【题型】解答题　【知识点】平面几何　【难度】hard
已知 $\triangle ABC$ 中, $\angle ABC=2\angle C$, $BG$ 平分 $\angle ABC$, $AB=8$, $AG=\frac{16}{3}$. 点 $D$、$E$ 分别是边 $BC$、$AC$ 上的点（点 $D$ 不与点 $B$、$C$ 重合）, 且 $\angle ADE=\angle ABC$, $AD$、$BG$ 相交于点 $F$.

\vspace{5pt}
\noindent
(1) 求 $BC$ 的长;

\vspace{5pt}
\noindent
(2) 如图 1, 如果 $BF=2CE$, 求 $BF:GF$ 的值;

\vspace{5pt}
\noindent
(3) 如果 $\triangle ADE$ 是以 $AD$ 为腰的等腰三角形, 求 $BD$ 长.

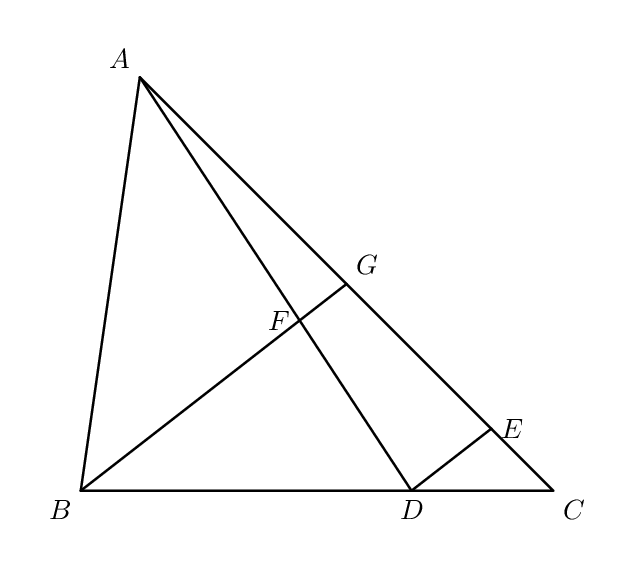
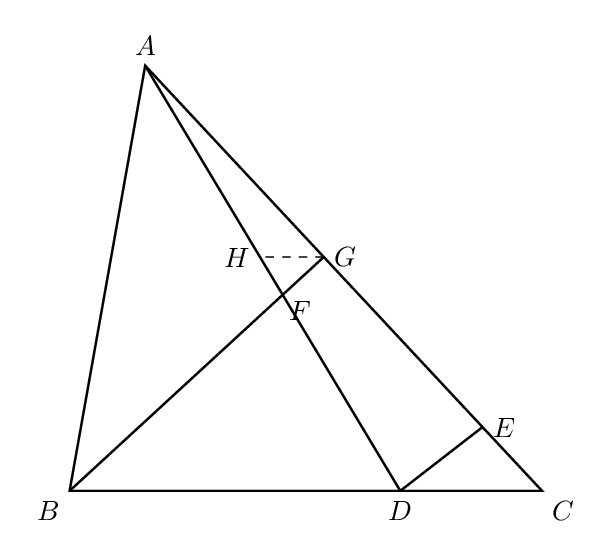
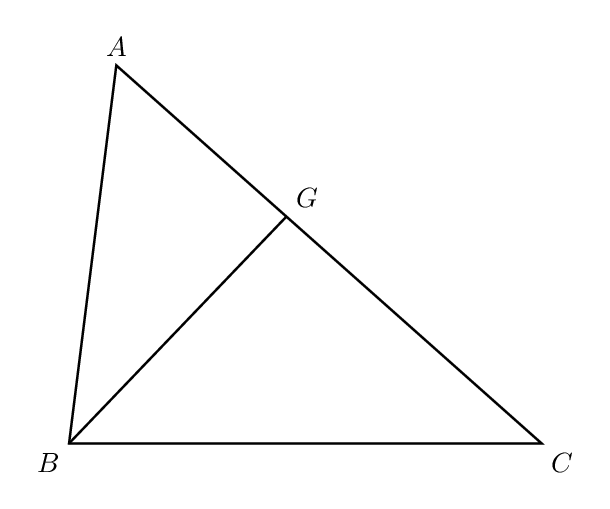
【解答】
\noindent
【分析】(1) 根据角平分线的定义以及 $\angle ABC$ 和 $\angle C$ 的关系, 可以得出 $BG=CG$, $\triangle ABG \backsim \triangle ACB$, 据此求出 $BC$ 长即可;

\vspace{5pt}
\noindent
(2) 根据 $\triangle ABF$ 与 $\triangle DCE$ 相似, 可以求出 $BD$ 和 $CD$ 的长, 过 $G$ 作 $HG \mathbin{/\!/} BC$ 交 $AD$ 于 $H$, 根据平行线分线段成比例即可求出 $BF:GF$;

\vspace{5pt}
\noindent
(3) 根据等腰三角形的性质和三角形外角的性质, 可以得出 $\triangle CDE$ 也是等腰三角形, 所以 $DE \mathbin{/\!/} BG$, 然后根据平行线分线段成比例求解即可.

\vspace{10pt}
\noindent
【解答】解: (1) $\because \angle ABC=2\angle C$, $BG$ 平分 $\angle ABC$,

\vspace{5pt}
\noindent
$\therefore \angle ABG=\angle BGC=\angle C$,

\vspace{5pt}
\noindent
$\therefore BG=CG$,

\vspace{5pt}
\noindent
又 $\because \angle BAG=\angle CAB$,

\vspace{5pt}
\noindent
$\therefore \triangle ABG \backsim \triangle ACB$,

\vspace{5pt}
\noindent
$\therefore \frac{AB}{AC}=\frac{AG}{AB}=\frac{BG}{BC}$,

\vspace{5pt}
\noindent
$\therefore AC=\frac{AB^2}{AG}=\frac{64}{\frac{16}{3}}=12$,

\vspace{5pt}
\noindent
$\therefore CG=AC-AG=\frac{20}{3}$,

\vspace{5pt}
\noindent
$\therefore BC=\frac{BG \cdot AB}{AG}=10$;

\vspace{10pt}
\noindent
(2) 由 (1) 知, $\triangle ABG \backsim \triangle CAB$,

\vspace{5pt}
\noindent
$\therefore \angle AGB=\angle ABC$,

\vspace{5pt}
\noindent
$\because \angle ADE=\angle ABC$,

\vspace{5pt}
\noindent
$\therefore \angle AGB=\angle ADE$,

\vspace{5pt}
\noindent
$\therefore \angle FAG=\angle DAE$,

\vspace{5pt}
\noindent
$\therefore \angle AFG=\angle AED$,

\vspace{5pt}
\noindent
$\because \angle AFG+\angle AFB=180^\circ$, $\angle AED+\angle CED=180^\circ$,

\vspace{5pt}
\noindent
$\therefore \angle AFG=\angle CED$,

\vspace{5pt}
\noindent
又 $\because \angle ABG=\angle C$,

\vspace{5pt}
\noindent
$\therefore \triangle ABF \backsim \triangle DCE$,

\vspace{5pt}
\noindent
$\therefore \frac{AB}{CD}=\frac{BF}{CE}=2$,

\vspace{5pt}
\noindent
$\therefore CD=4$,

\vspace{5pt}
\noindent
$\therefore BD=BC-CD=6$,

\vspace{5pt}
\noindent
过 $G$ 作 $HG \mathbin{/\!/} BC$ 交 $AD$ 于 $H$, 如图:

\vspace{5pt}
\noindent
$\therefore \frac{GH}{CD}=\frac{AG}{AC}$,

\vspace{5pt}
\noindent
$\therefore GH=\frac{AG \cdot CD}{AC}=\frac{16}{9}$,

\vspace{5pt}
\noindent
同理, $\frac{BF}{FG}=\frac{BD}{GH}=\frac{27}{8}$,

\vspace{5pt}
\noindent
$\therefore BF:FG=\frac{27}{8}$;

\vspace{10pt}
\noindent
(3) $\because AD=AE$,

\vspace{5pt}
\noindent
$\therefore \angle ADE=\angle AED=\angle ABC=\angle AGB$,

\vspace{5pt}
\noindent
$\therefore DE \mathbin{/\!/} BG$,

\vspace{5pt}
\noindent
$\therefore \angle AFG=\angle ADE=\angle AGF$,

\vspace{5pt}
\noindent
$\therefore AF=AG$,

\vspace{5pt}
\noindent
$\because \angle ABC=2\angle C$,

\vspace{5pt}
\noindent
$\therefore \angle EDC=\angle C$,

\vspace{5pt}
\noindent
$\therefore CE=DE$,

\vspace{5pt}
\noindent
由 (2) 知, $\triangle ABF \backsim \triangle DCE$,

\vspace{5pt}
\noindent
$\therefore AF=BF$,

\vspace{5pt}
\noindent
$\therefore GF=BG-BF=CG-AG=\frac{4}{3}$,

\vspace{5pt}
\noindent
$\because DE \mathbin{/\!/} BG$,

\vspace{5pt}
\noindent
$\therefore \frac{FG}{DE}=\frac{AG}{AC-CE}$,

\vspace{5pt}
\noindent
$\therefore DE=CE=\frac{12}{5}$,

\vspace{5pt}
\noindent
同理, $\frac{DE}{BG}=\frac{CD}{BC}$,

\vspace{5pt}
\noindent
$\therefore CD=\frac{18}{5}$,

\vspace{5pt}
\noindent
$\therefore BD=\frac{32}{5}$.

\vspace{10pt}
\noindent
另外, $DA=DE$ 时, 作 $CE$ 中垂线交 $BC$ 于点 $H$, 同理可证得 $\triangle ABD \cong \triangle DHE$. 此时 $BD=1$.
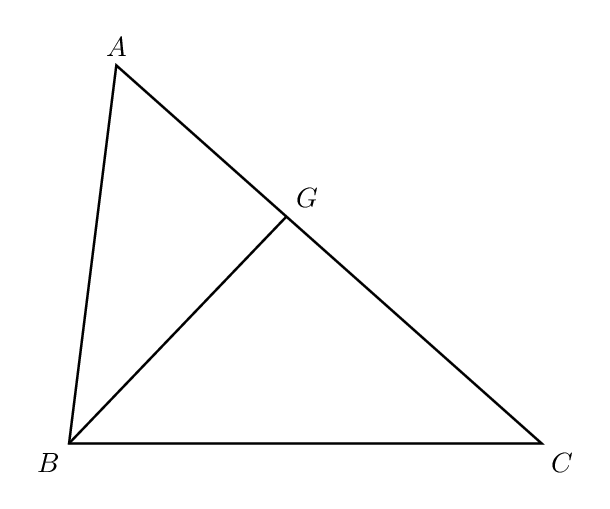